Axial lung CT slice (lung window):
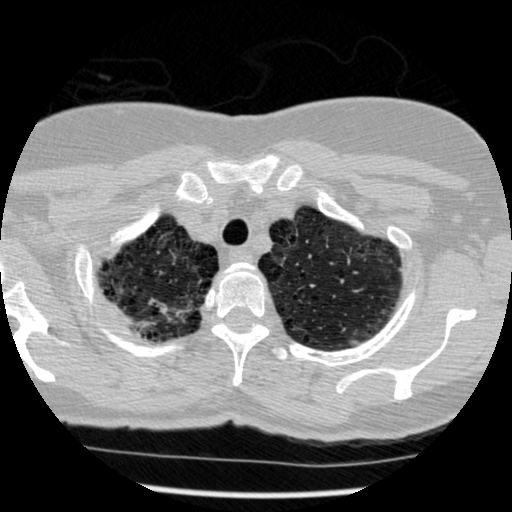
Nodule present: no